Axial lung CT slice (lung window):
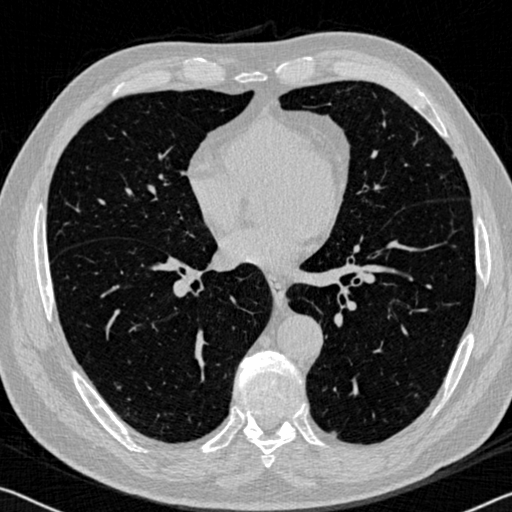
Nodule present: no